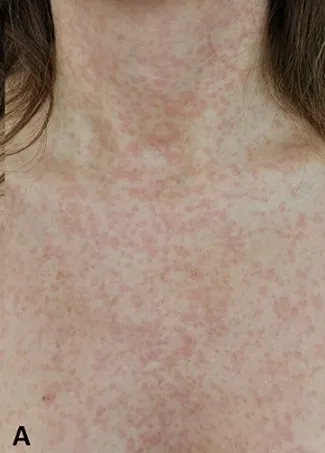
Generalized mild erythema.
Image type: medical_photograph (skin_photograph)